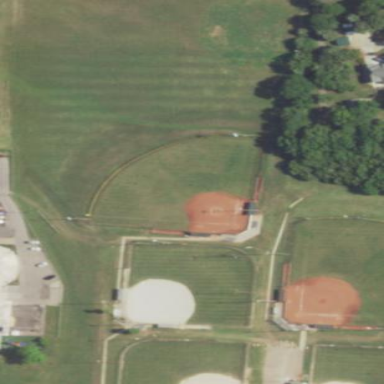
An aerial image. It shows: Baseball pitch for leisure land.